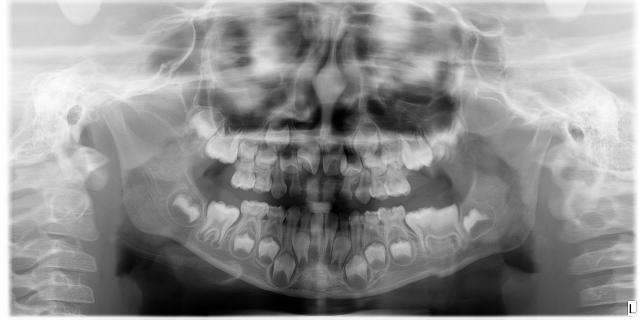
child